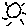
Label: sun